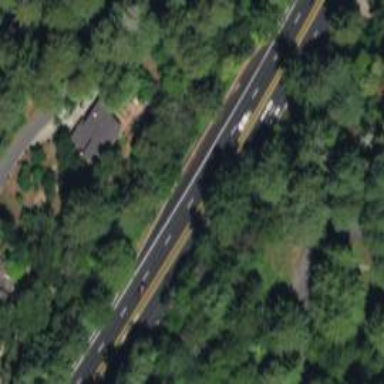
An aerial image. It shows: Expressway with asphalt surface categorized as trunk highway.